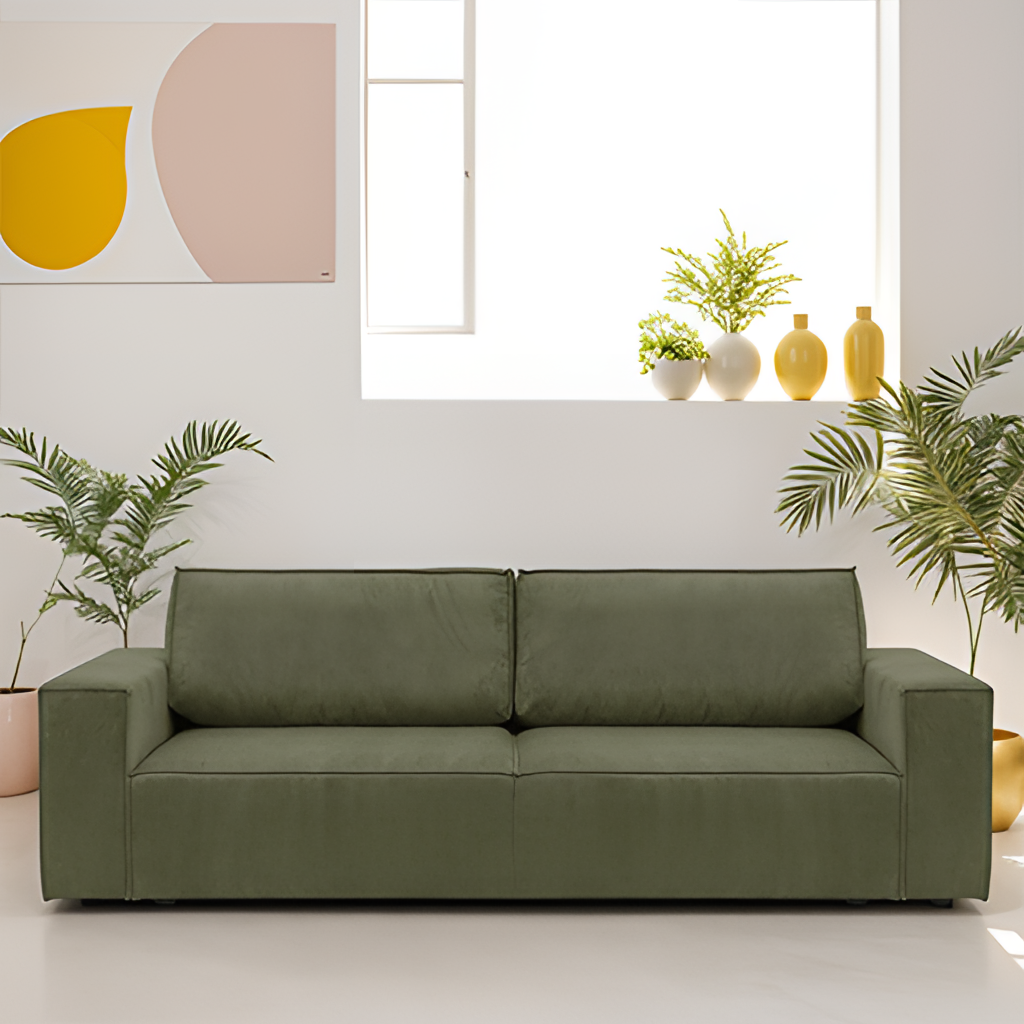
olive fabric sofa, living room, tile flooring, with large square pattern, contemporary, paint wallpaper, with solid pattern